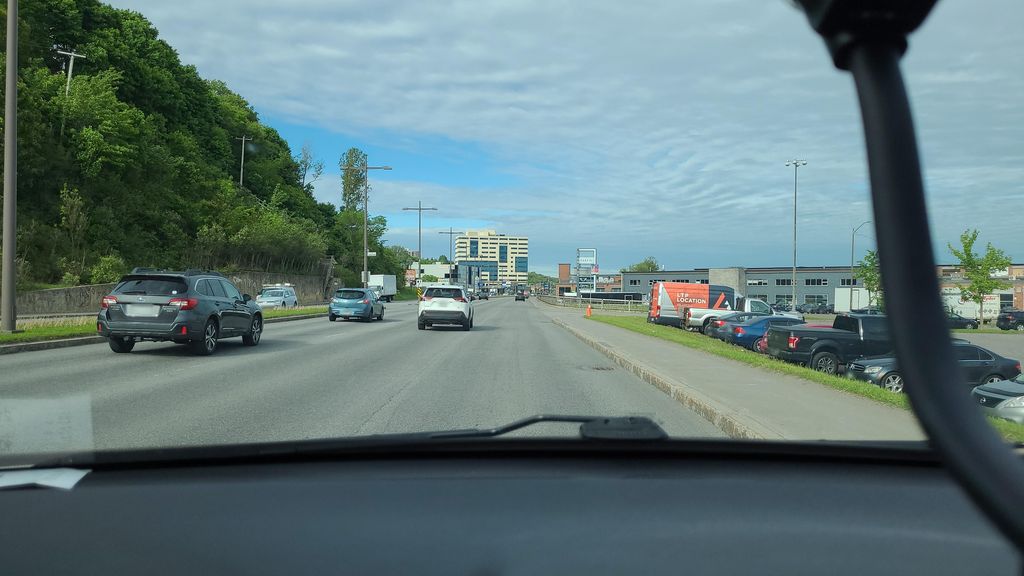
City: quebec_city